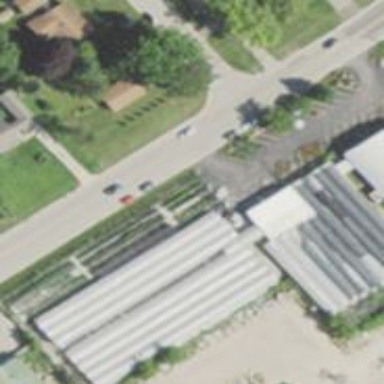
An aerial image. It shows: Greenhouse used for horticulture.